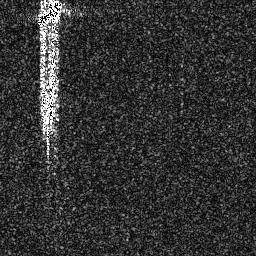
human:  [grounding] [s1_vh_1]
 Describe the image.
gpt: In the satellite image, there is  <ref>1 medium ship </ref> <box>[[13, 0, 24, 10, 0]]</box> located at top left.